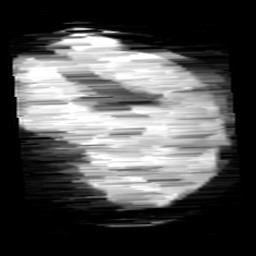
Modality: minIP
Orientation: sagittal
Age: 9
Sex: male
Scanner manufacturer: siemens
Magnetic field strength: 3 T
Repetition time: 0.027 s
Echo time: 0.02 s